Field crop: maize
Growth stage: 2
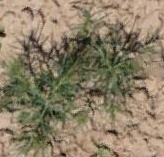
Species: salsola